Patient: sex M, age 36
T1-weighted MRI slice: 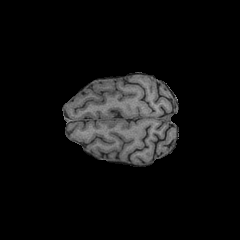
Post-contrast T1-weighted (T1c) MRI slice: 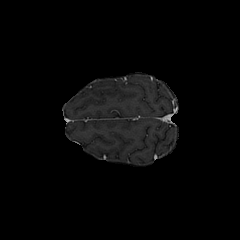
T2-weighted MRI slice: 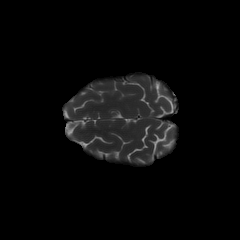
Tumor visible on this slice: no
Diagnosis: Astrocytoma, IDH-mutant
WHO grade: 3